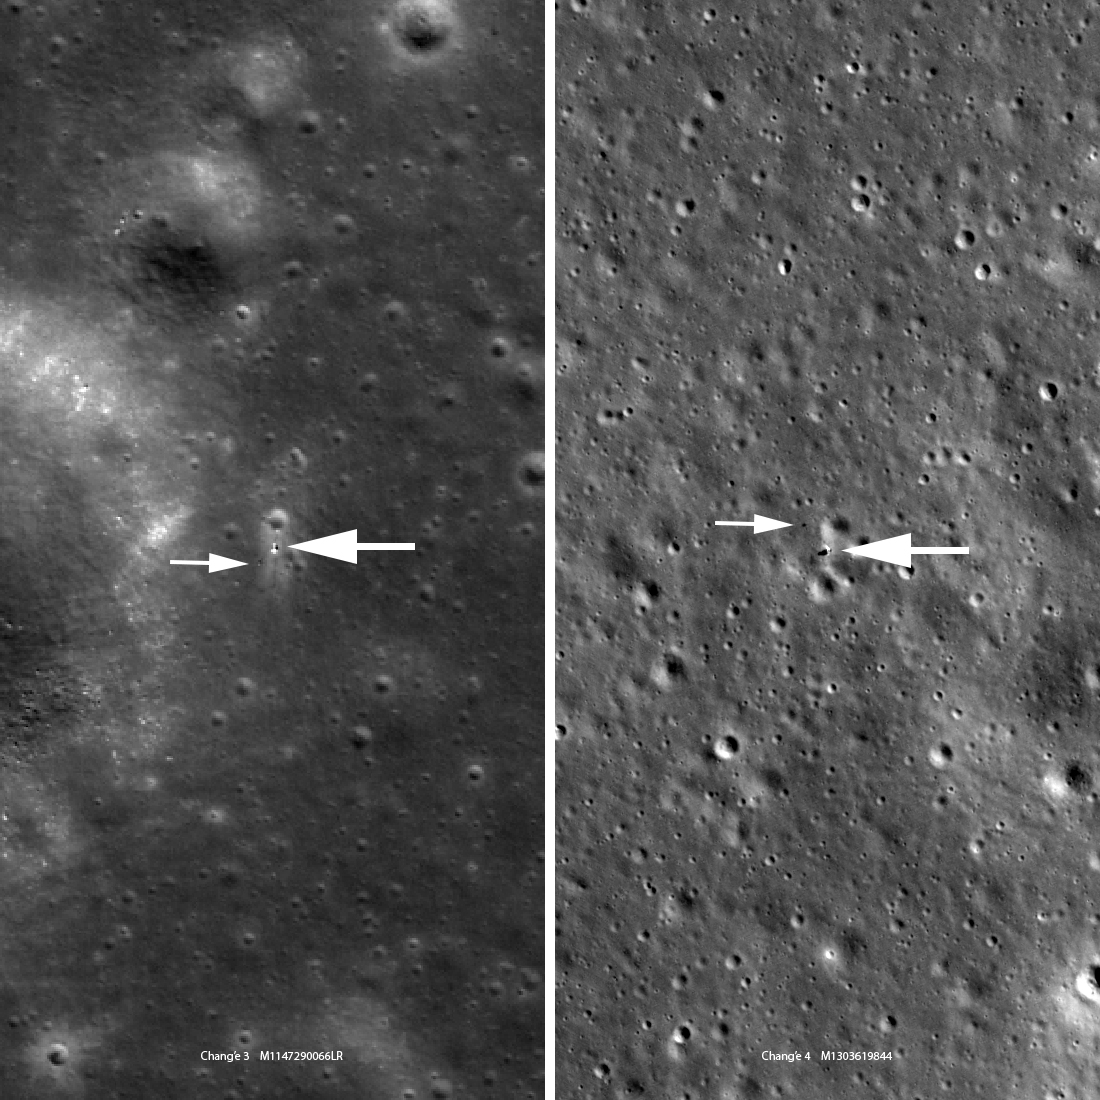
Chang'e 4 Lander: A Closer Look Solar System, LRO (Lunar Reconnaissance Orbiter), Goddard Space Flight Center, Earth's Moon, Chang'e 4